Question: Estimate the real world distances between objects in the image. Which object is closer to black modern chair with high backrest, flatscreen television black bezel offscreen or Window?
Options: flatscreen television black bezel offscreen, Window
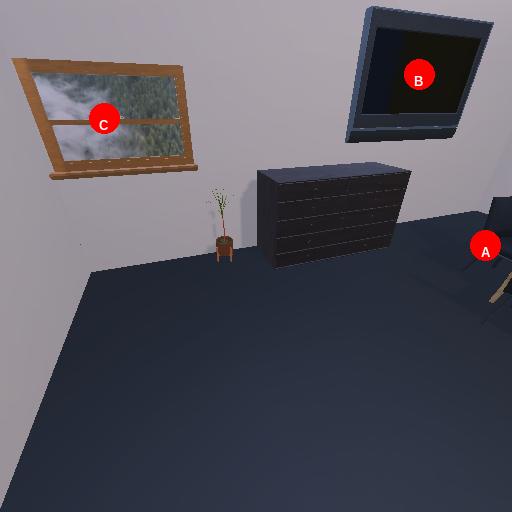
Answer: flatscreen television black bezel offscreen